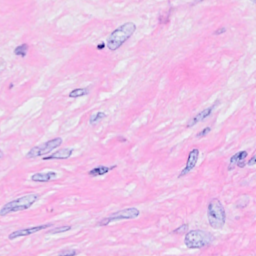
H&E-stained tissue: Breast